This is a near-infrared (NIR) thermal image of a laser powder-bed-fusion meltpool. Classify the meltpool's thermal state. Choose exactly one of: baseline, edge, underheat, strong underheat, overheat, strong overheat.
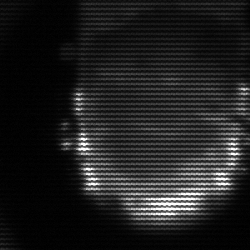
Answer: baseline